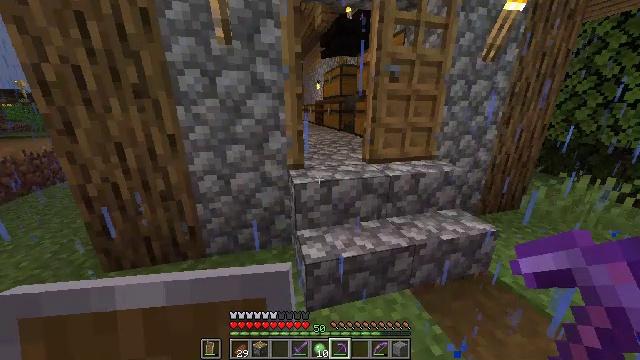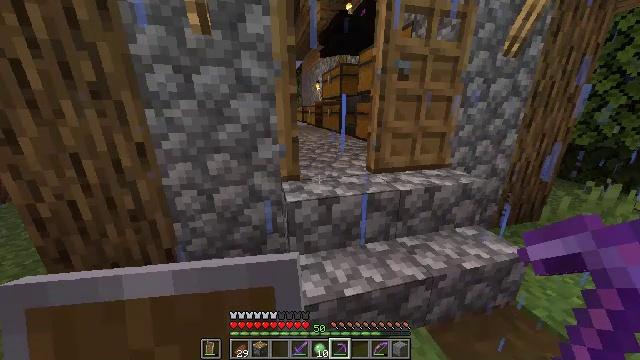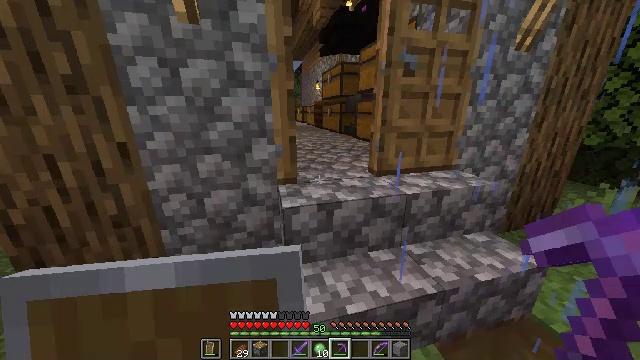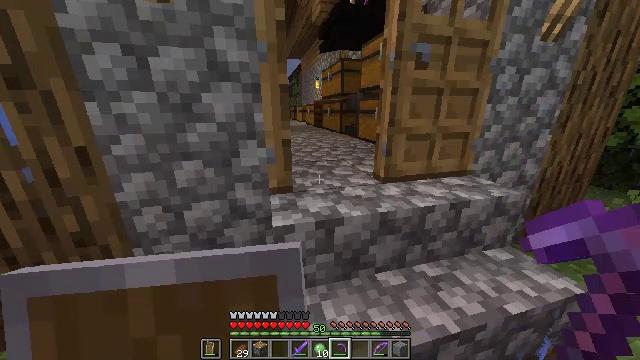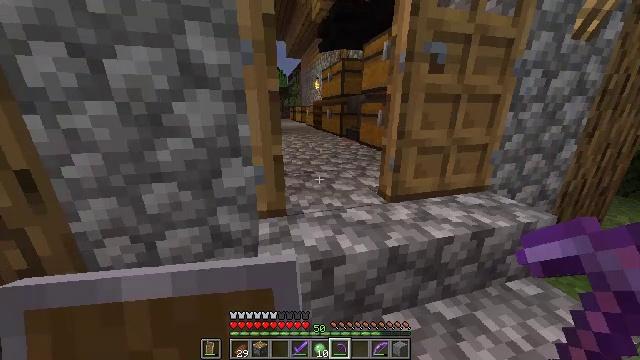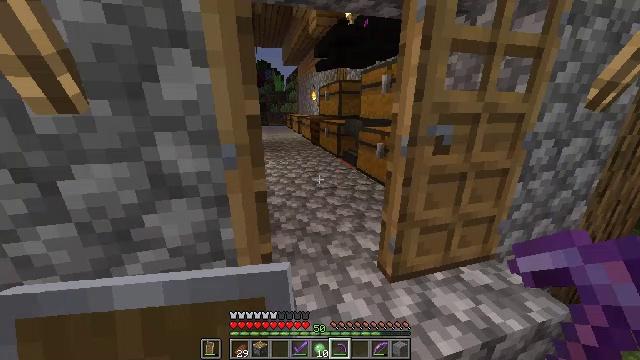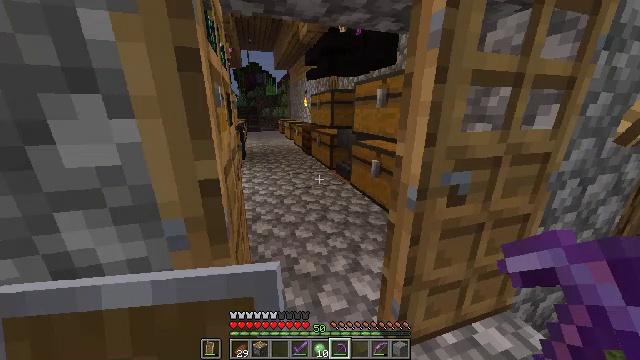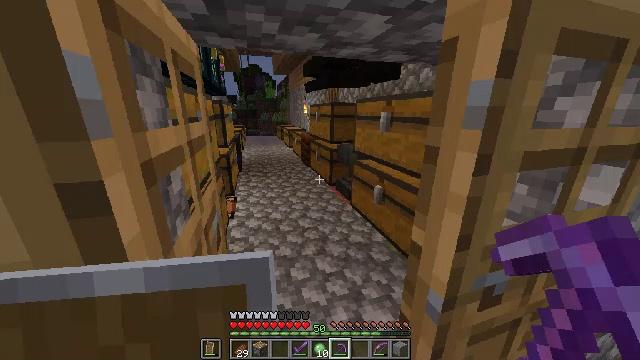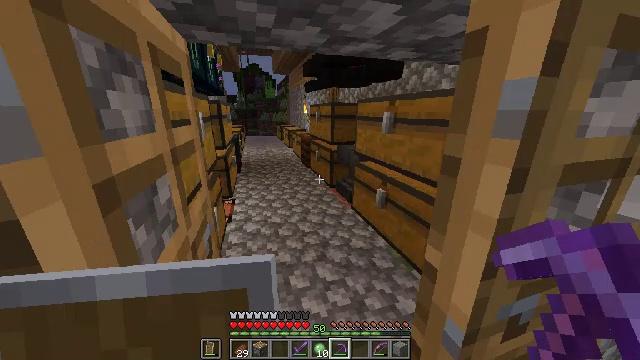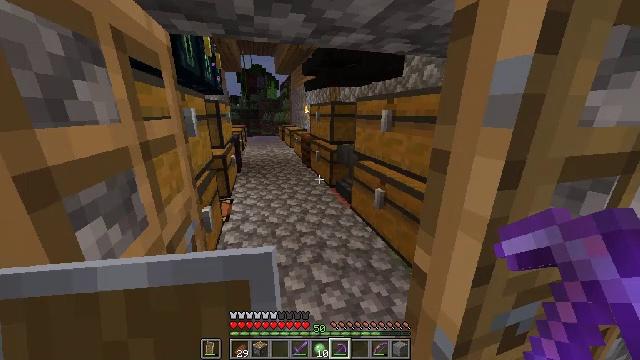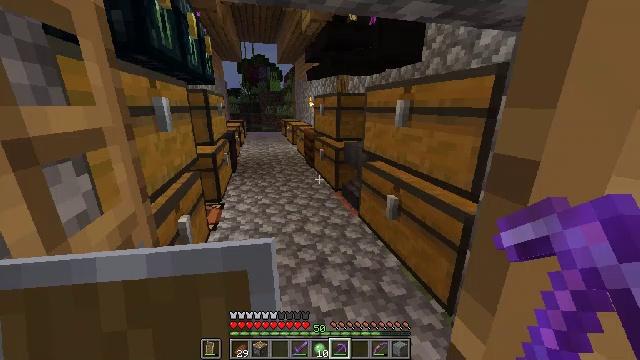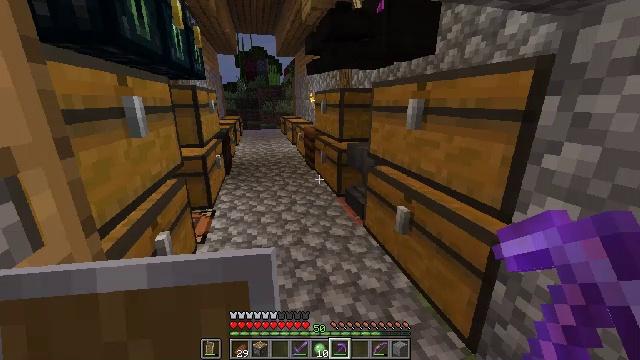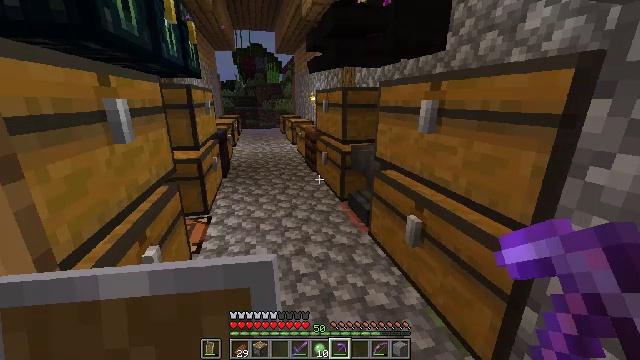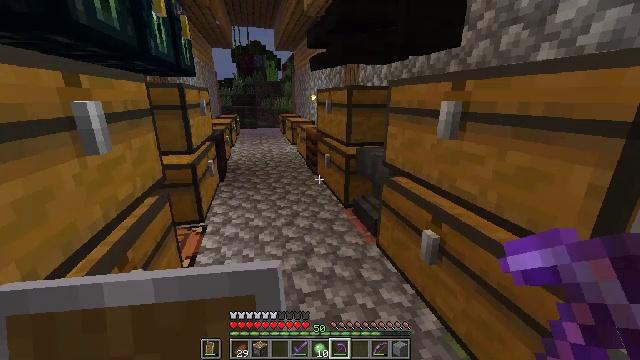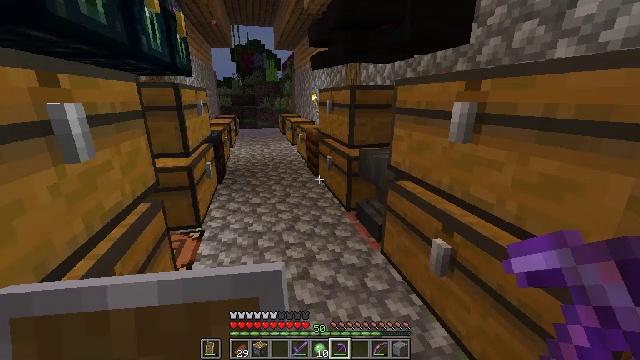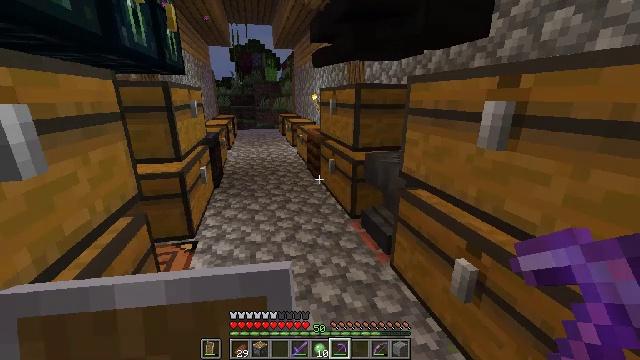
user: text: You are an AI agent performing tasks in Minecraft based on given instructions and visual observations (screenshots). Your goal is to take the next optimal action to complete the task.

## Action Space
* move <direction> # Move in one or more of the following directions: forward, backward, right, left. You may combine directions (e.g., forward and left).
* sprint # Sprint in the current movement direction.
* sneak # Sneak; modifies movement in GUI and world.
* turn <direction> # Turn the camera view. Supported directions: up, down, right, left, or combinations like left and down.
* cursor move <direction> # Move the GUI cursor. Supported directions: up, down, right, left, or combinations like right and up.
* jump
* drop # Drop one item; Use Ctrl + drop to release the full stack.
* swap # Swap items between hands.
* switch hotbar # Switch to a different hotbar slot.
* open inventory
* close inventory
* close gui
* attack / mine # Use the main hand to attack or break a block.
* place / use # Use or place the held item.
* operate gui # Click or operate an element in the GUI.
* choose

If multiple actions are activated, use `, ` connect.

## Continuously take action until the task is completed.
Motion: motion action
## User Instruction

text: Make a sticky piston by adding slimeball to a piston.
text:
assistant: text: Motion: move forward
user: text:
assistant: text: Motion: move forward
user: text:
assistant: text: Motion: move forward
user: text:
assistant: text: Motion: move forward
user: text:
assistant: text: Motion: move forward
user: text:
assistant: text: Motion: move forward, turn right
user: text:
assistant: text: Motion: move forward
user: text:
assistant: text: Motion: move forward
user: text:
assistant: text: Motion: move forward
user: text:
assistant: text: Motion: move forward, turn left
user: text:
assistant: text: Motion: move forward
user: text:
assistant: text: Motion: move forward
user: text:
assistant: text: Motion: move forward
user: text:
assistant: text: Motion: move forward
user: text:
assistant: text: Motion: move forward
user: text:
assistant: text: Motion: no_op
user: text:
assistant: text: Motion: no_op
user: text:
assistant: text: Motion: no_op
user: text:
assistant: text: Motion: turn right and up
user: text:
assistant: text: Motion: turn right and up
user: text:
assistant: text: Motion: turn right and up
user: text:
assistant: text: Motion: no_op
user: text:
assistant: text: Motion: no_op
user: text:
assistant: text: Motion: no_op
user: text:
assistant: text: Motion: move forward
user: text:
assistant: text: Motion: move forward, turn left and down
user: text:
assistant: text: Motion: move forward and move right, turn left
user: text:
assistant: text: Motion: move forward and move right, turn left
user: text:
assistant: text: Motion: move forward and move right, turn left
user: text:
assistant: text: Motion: move forward and move right, turn left